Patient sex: M
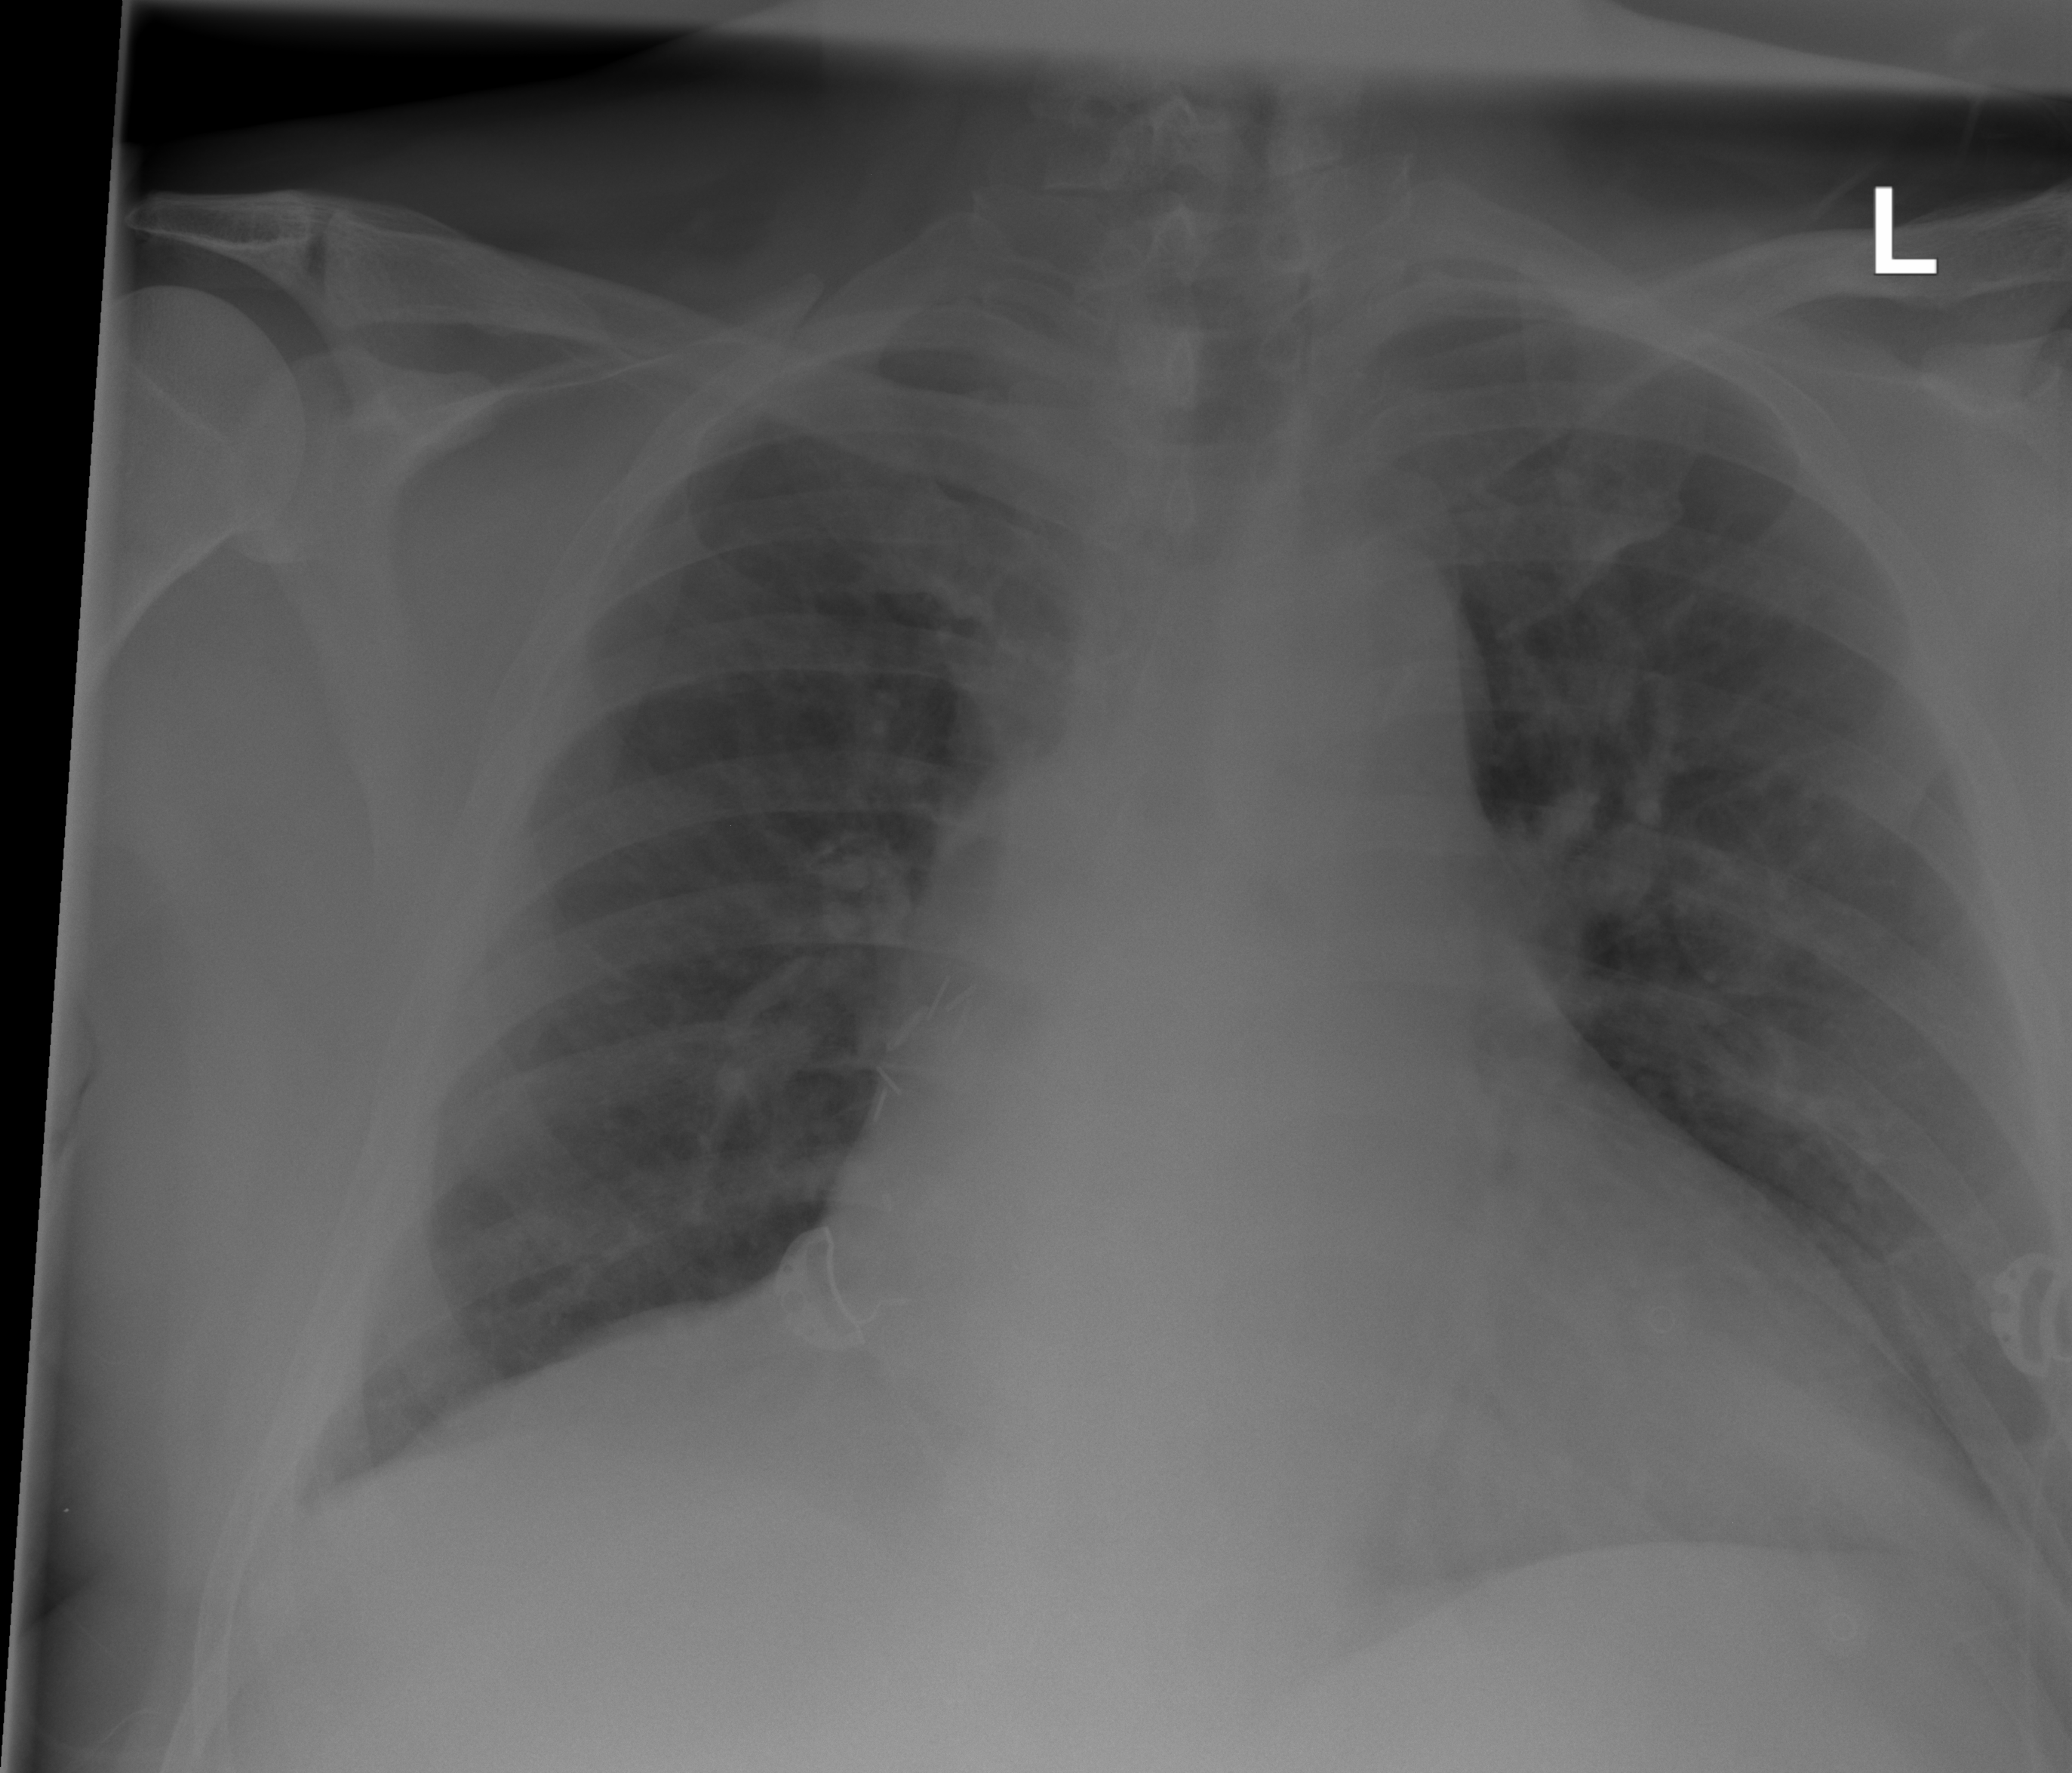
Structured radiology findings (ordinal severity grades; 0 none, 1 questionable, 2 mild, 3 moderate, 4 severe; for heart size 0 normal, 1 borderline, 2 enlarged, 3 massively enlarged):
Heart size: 2
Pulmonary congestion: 2
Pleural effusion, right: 0
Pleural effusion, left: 2
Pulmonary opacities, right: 0
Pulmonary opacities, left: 0
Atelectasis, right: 1
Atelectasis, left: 2